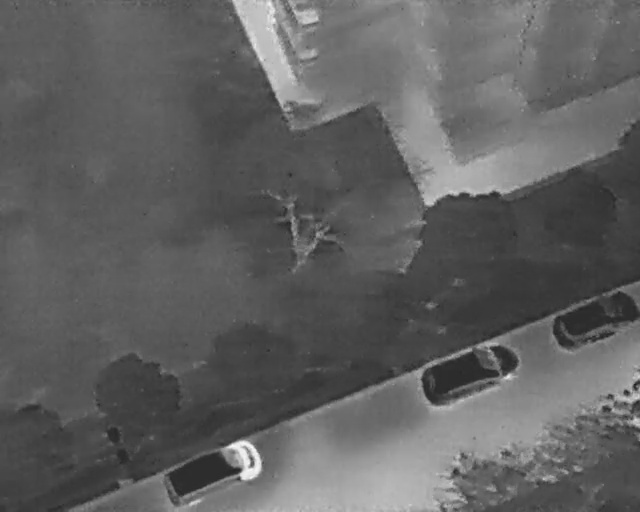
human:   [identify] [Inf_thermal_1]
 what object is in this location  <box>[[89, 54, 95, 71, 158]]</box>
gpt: <ref>1 large car at the right</ref>